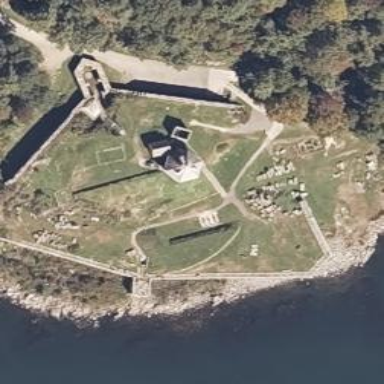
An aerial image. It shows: Historic cannon.